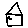
Label: house